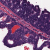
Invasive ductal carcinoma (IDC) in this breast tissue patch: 0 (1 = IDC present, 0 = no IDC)